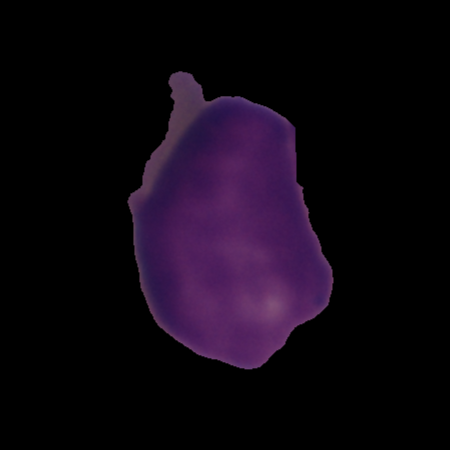
Label: cancer